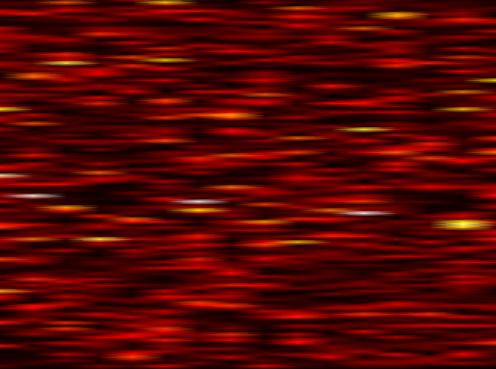
Label: FOFDM